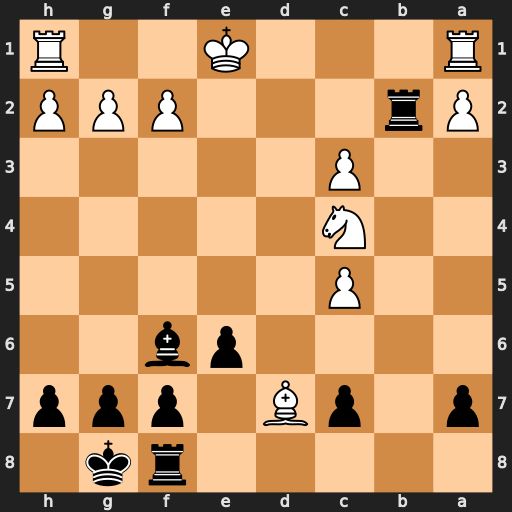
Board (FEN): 5rk1/p1pB1ppp/4pb2/2P5/2N5/2P5/Pr3PPP/R3K2R
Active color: b
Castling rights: KQ
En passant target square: -
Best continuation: Bxc3+ Kf1 Rb4 Rc1 Rxc4